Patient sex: M
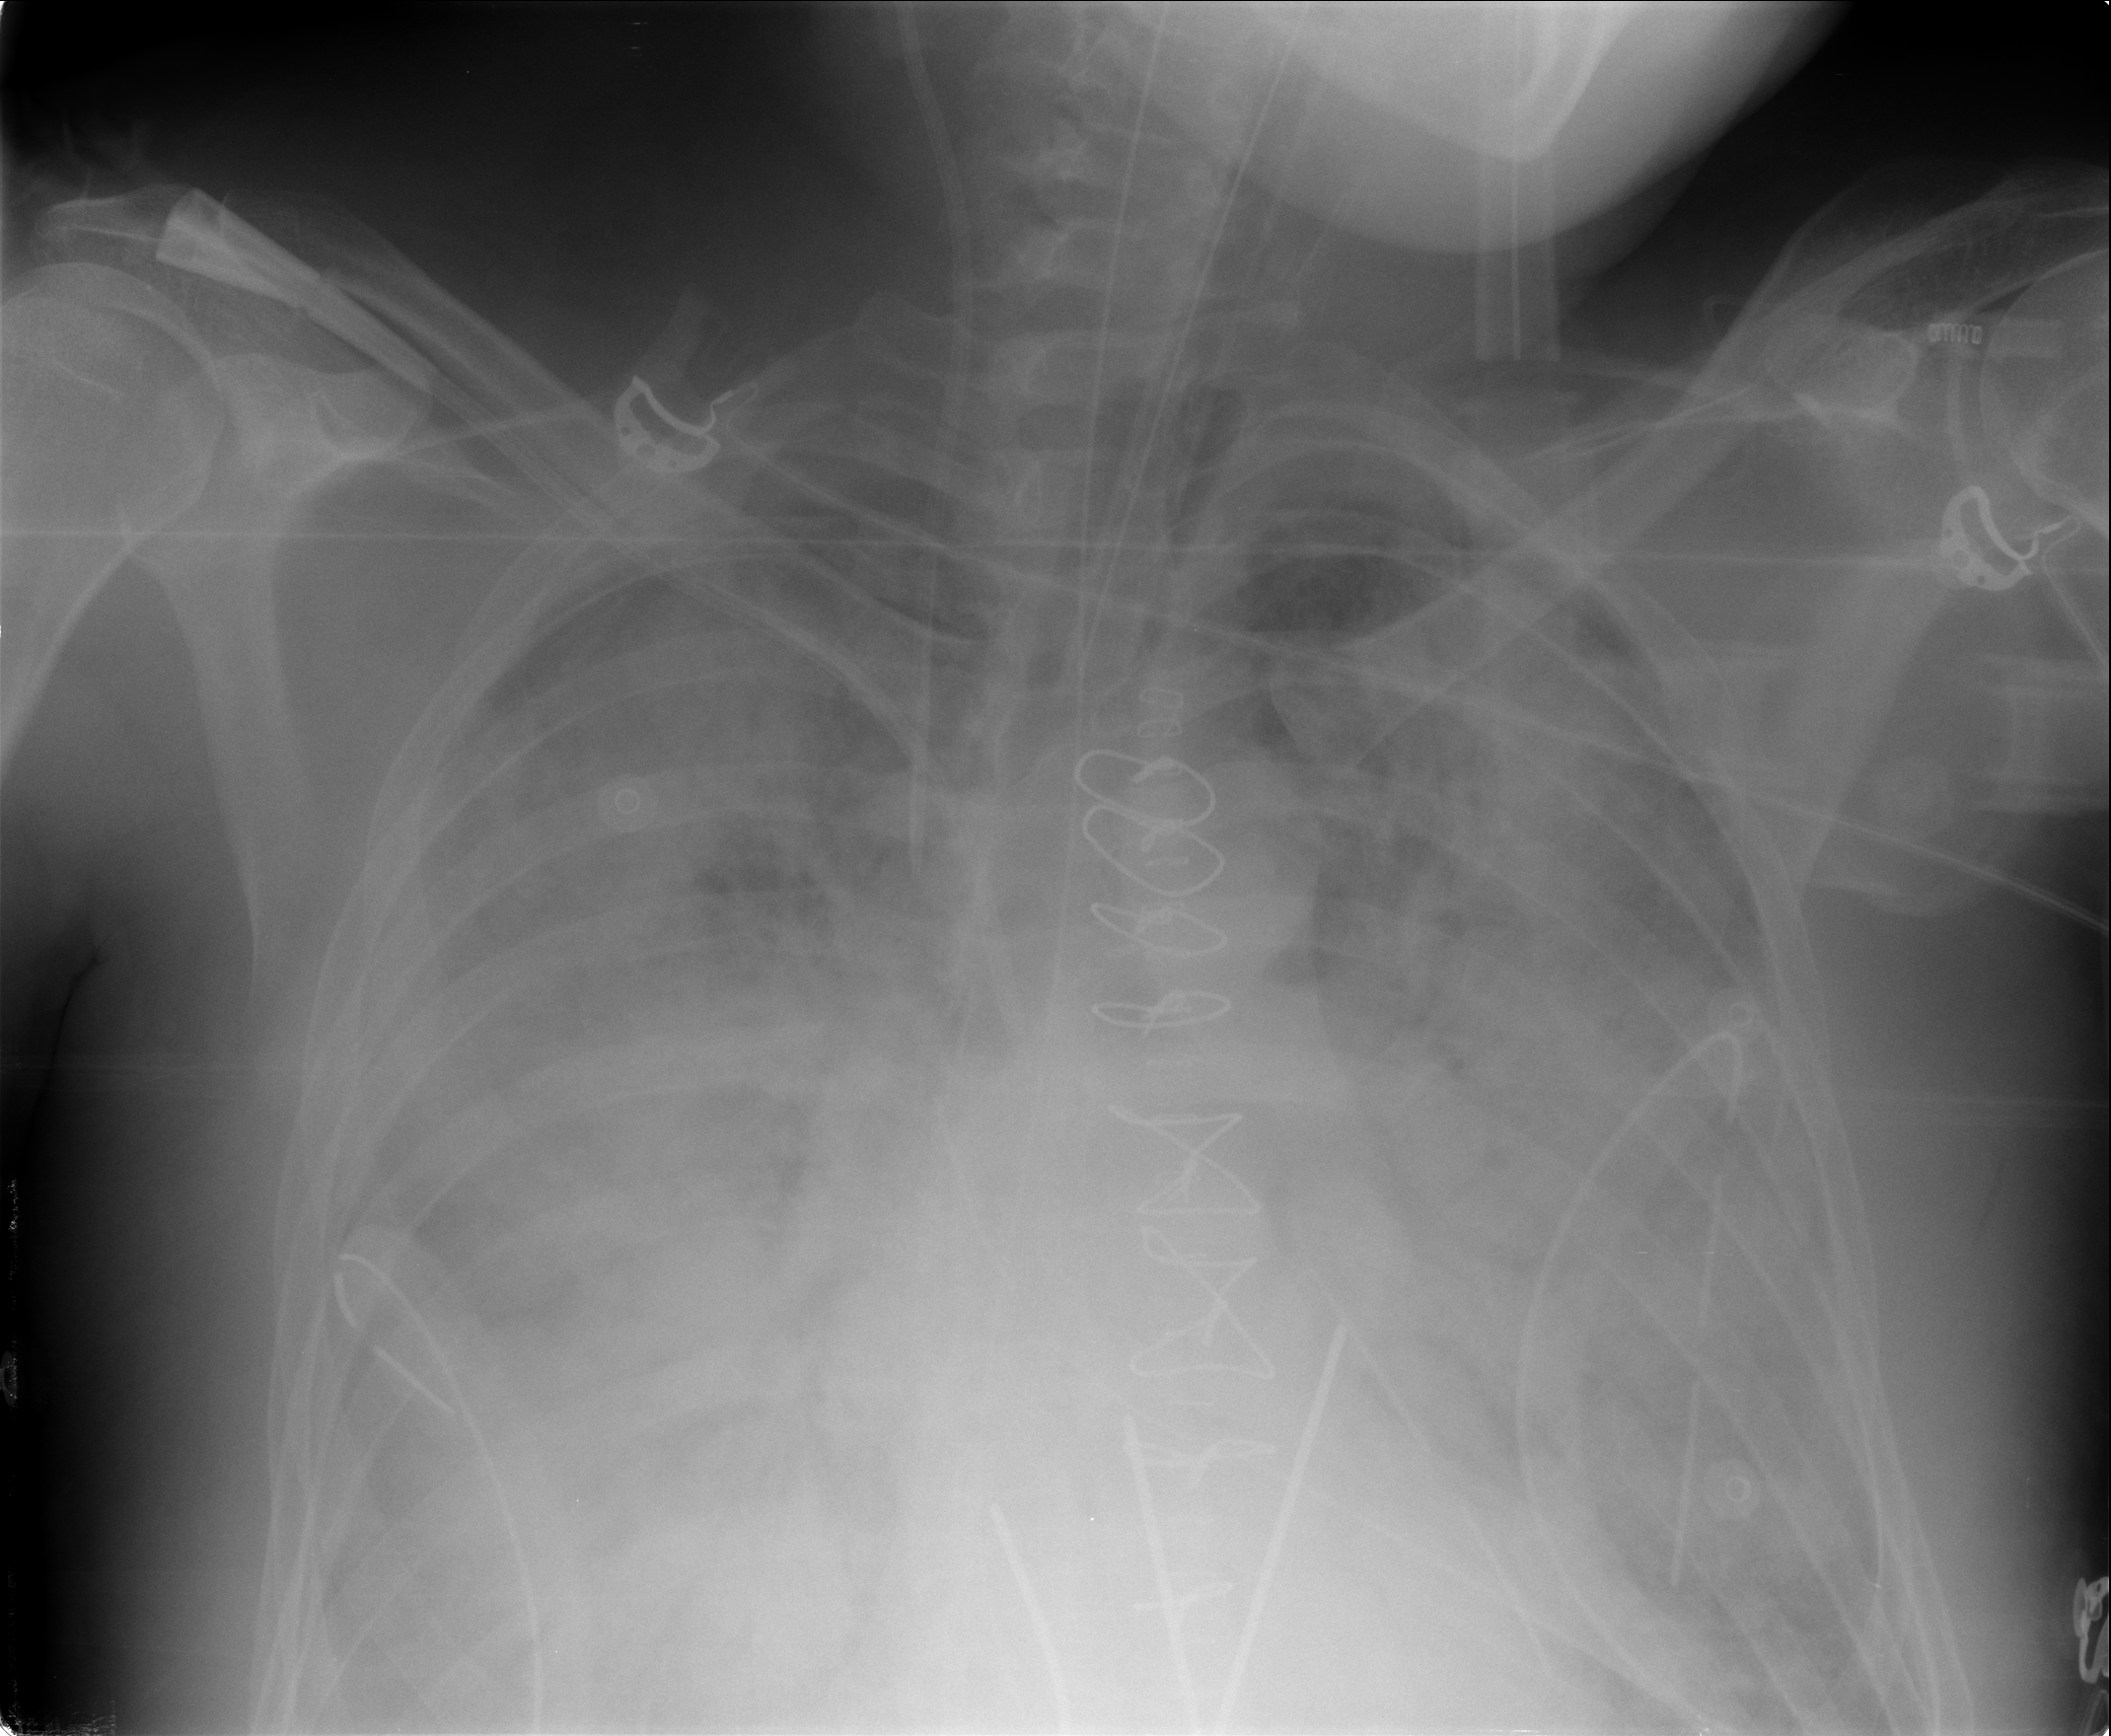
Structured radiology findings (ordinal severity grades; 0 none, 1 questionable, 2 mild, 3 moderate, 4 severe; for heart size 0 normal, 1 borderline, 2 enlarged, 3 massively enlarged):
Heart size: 0
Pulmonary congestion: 4
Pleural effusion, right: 2
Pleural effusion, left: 2
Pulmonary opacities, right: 3
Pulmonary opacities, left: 3
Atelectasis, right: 3
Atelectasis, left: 3